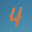
Label: 4